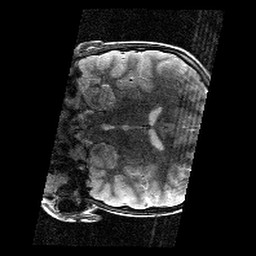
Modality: T2w
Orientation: coronal
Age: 11
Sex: male
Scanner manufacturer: siemens
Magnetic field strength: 3 T
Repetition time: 9.23 s
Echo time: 0.067 s